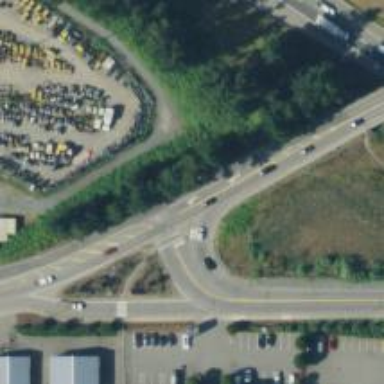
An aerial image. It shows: Secondary link road with asphalt surface.